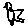
Label: bird